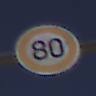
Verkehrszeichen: Geschwindigkeit80
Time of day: MorningAfternoon
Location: Outdoor (Nature)
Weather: Clear
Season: NotSpecified
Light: Natural